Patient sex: M
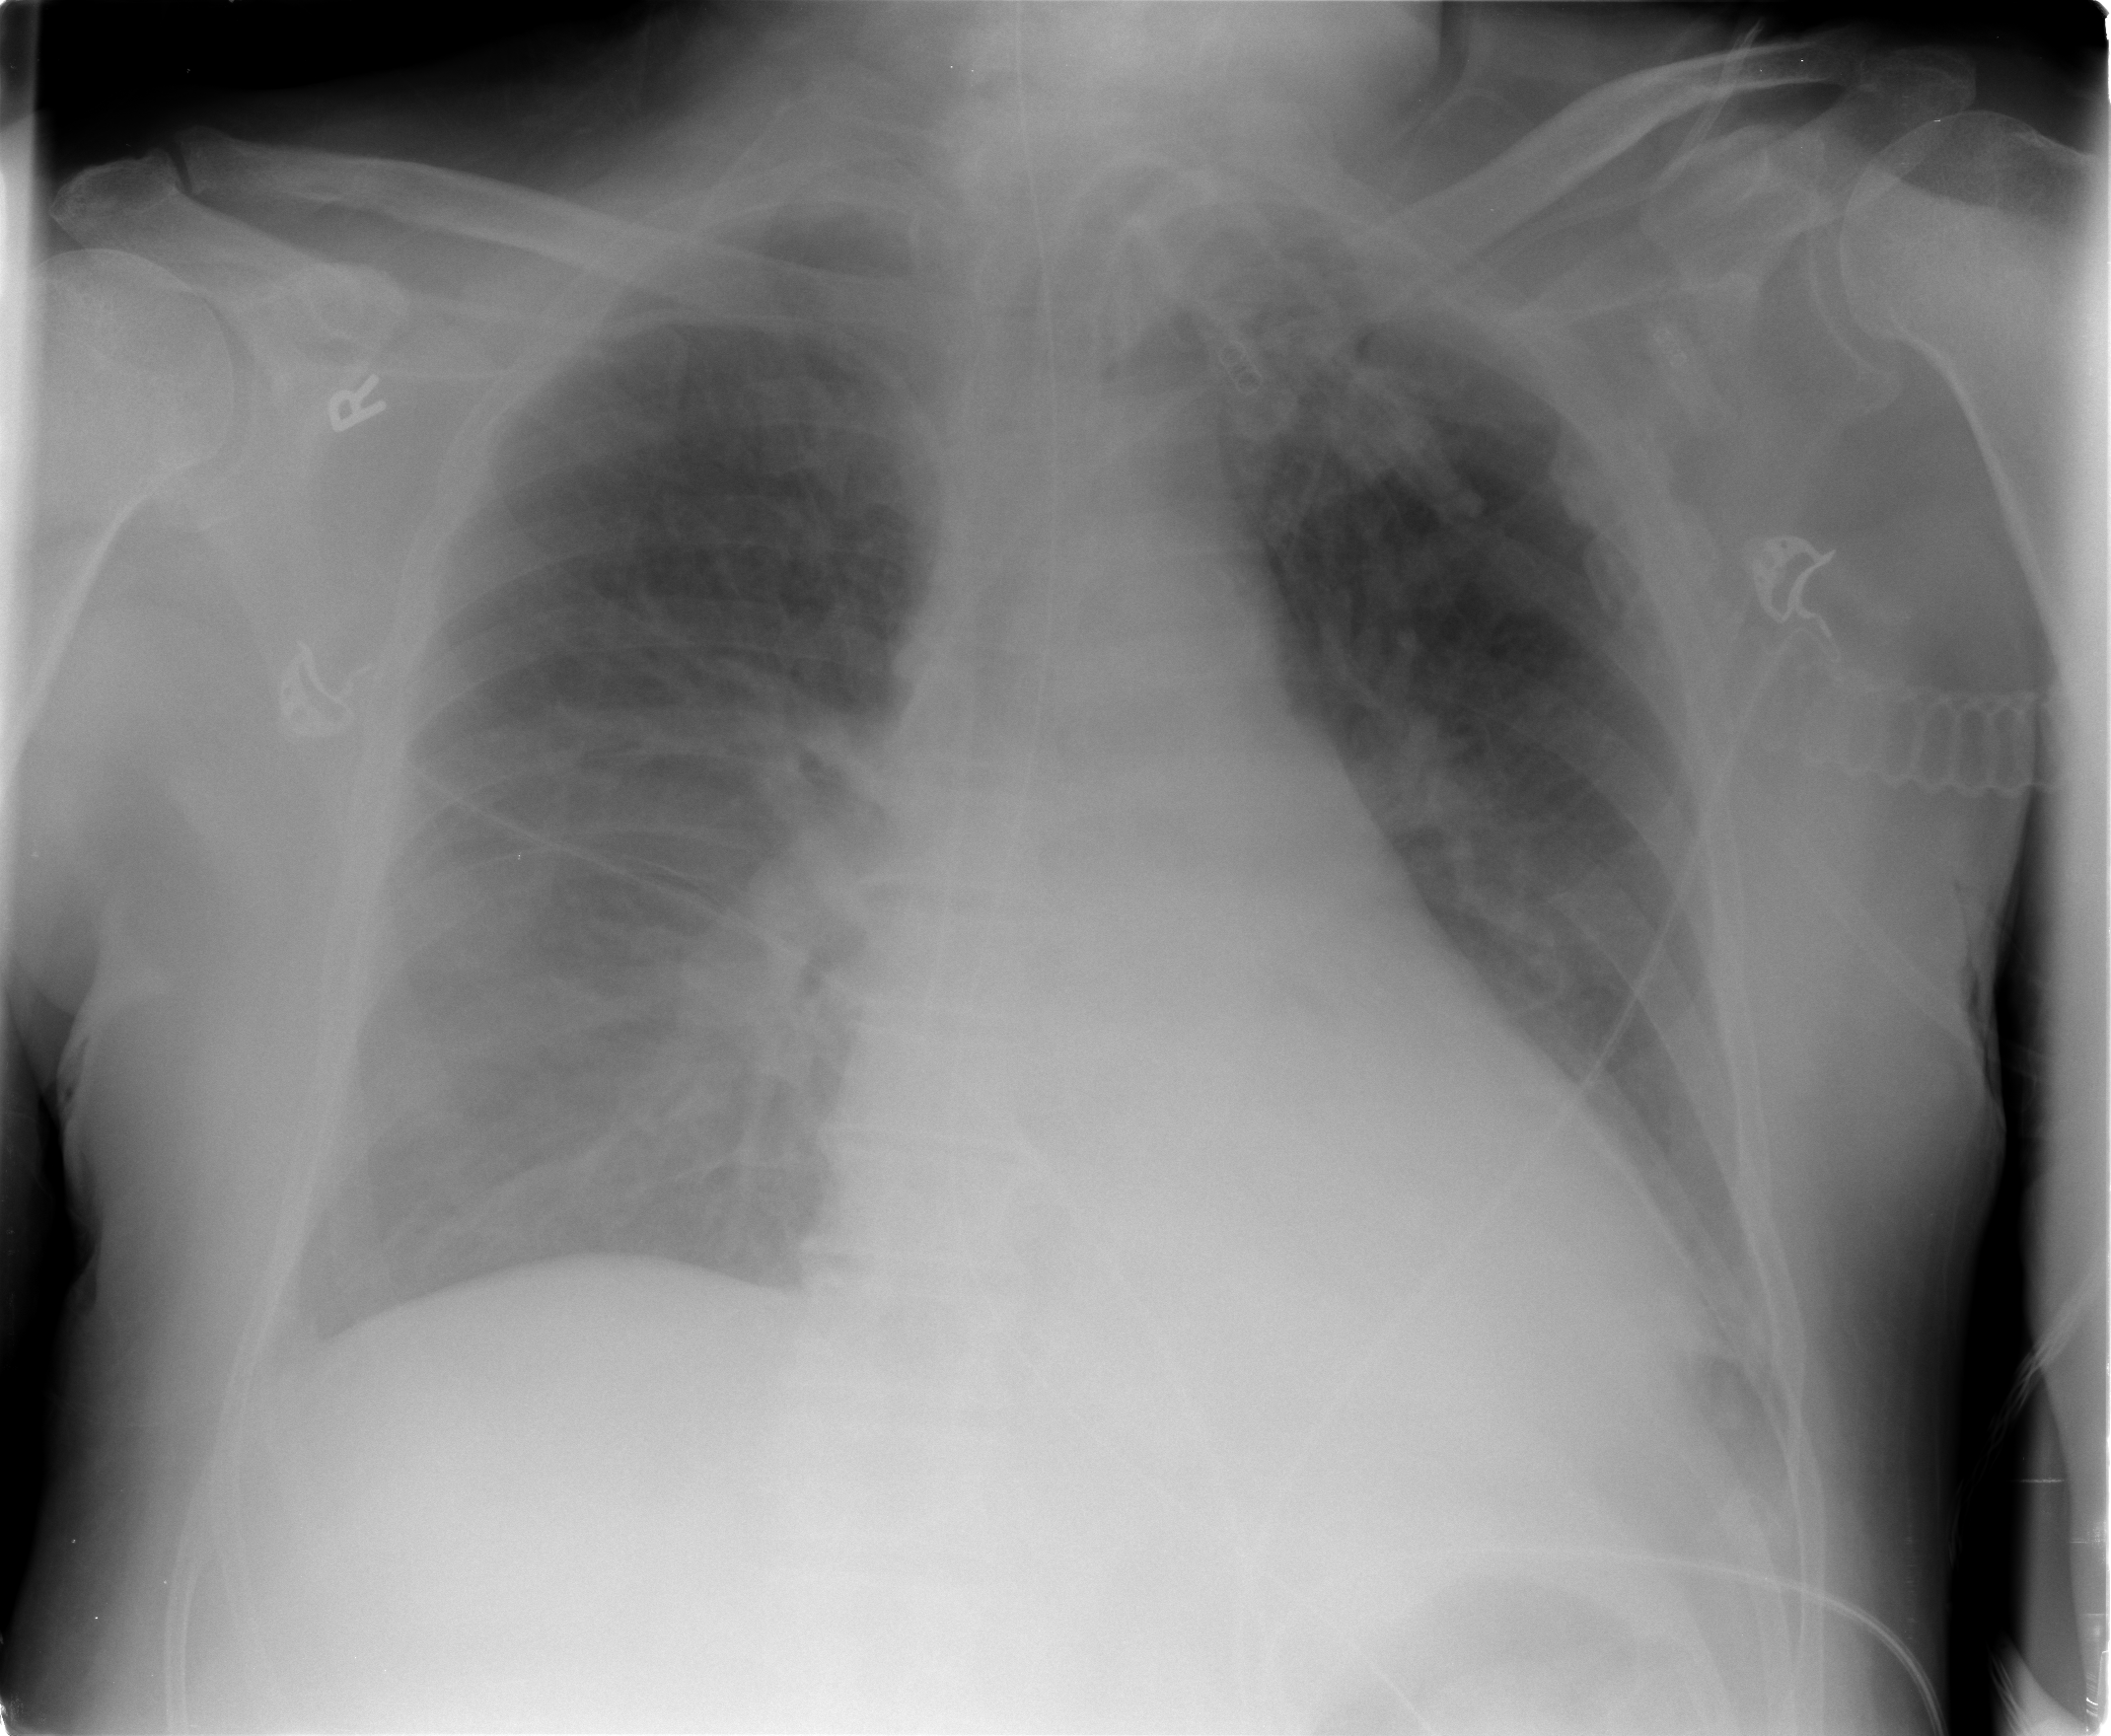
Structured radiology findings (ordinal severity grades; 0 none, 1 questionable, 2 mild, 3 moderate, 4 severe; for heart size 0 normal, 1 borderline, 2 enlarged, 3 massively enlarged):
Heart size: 2
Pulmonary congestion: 3
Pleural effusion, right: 1
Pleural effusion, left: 1
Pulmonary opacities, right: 2
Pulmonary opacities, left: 1
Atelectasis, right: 2
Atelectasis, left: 2